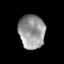
Tissue: prostate
Cell type: T cells
Senescence score: 0.2633
Nuclear area (px): 865
Mean DAPI intensity: 150.999